Brain MRI, t2w sequence, axial 2D slice.
Patient: age 27, sex F, weight 95 kg, height 1.95 m
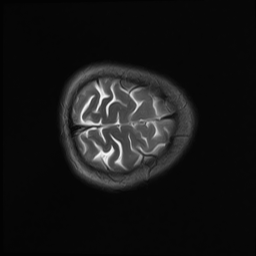